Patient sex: M
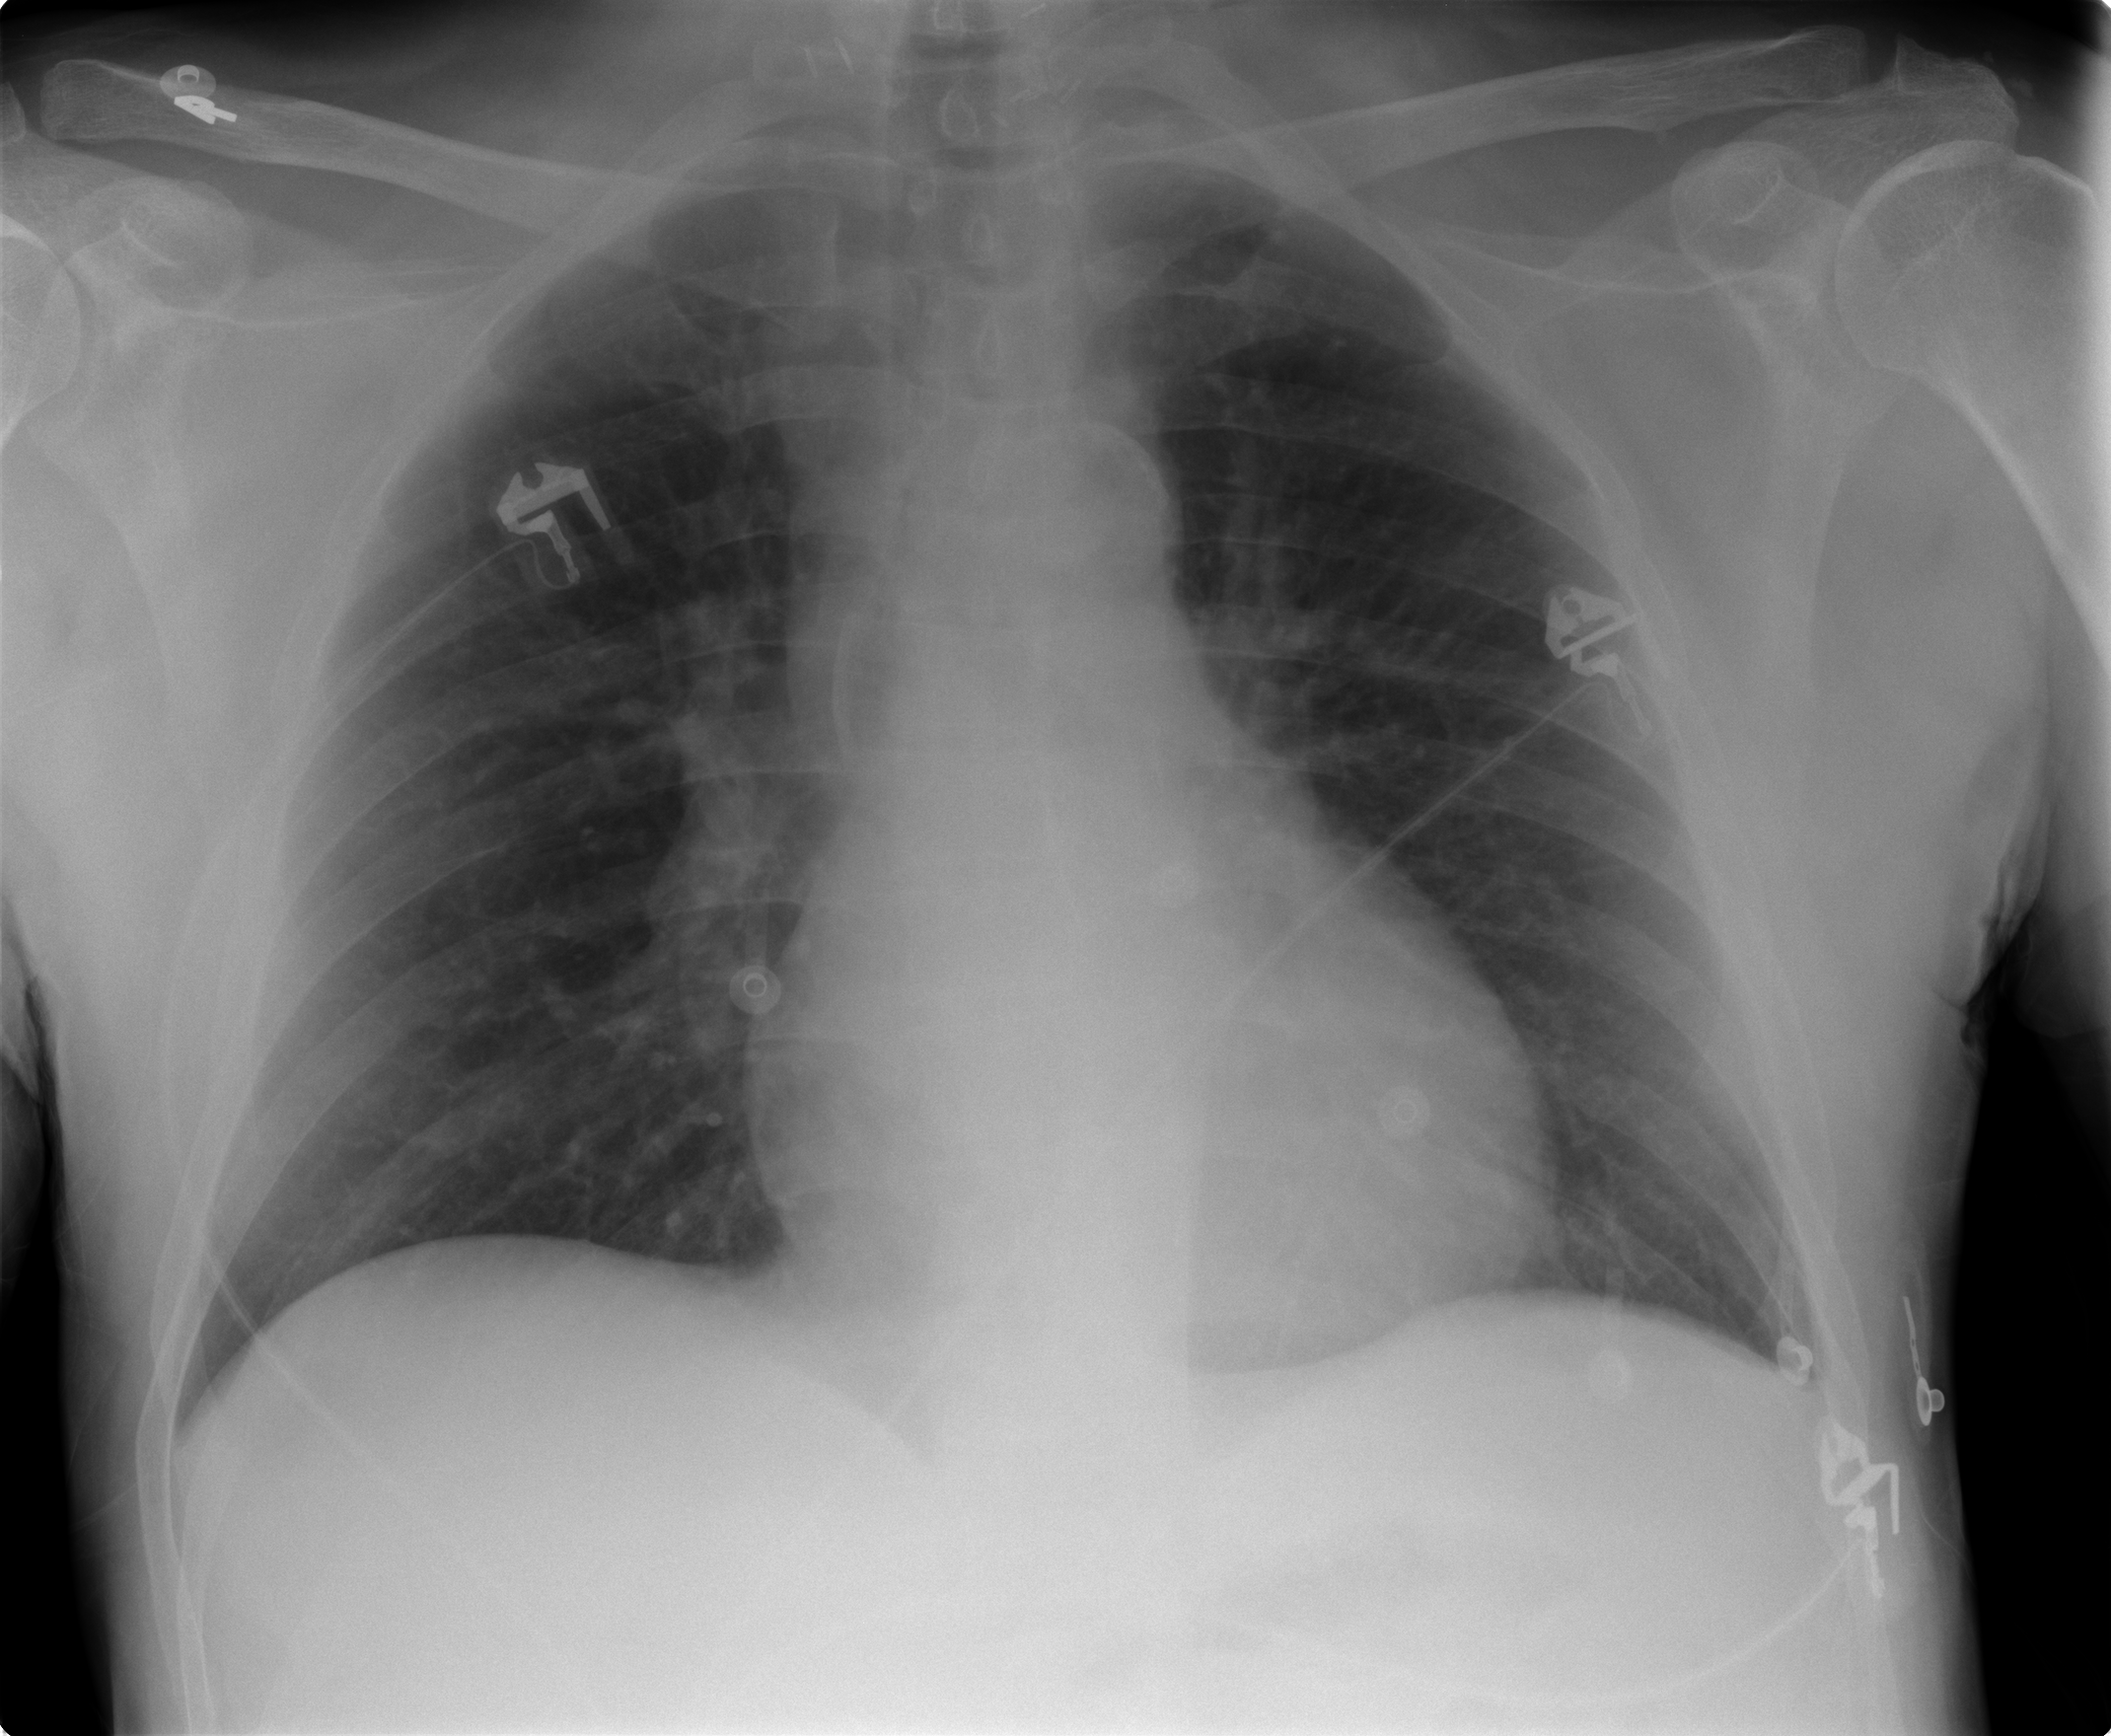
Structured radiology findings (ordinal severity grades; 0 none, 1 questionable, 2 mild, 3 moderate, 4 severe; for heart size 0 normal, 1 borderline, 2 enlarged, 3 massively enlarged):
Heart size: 0
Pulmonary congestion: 2
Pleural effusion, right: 0
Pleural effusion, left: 0
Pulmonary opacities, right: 0
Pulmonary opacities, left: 0
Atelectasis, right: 1
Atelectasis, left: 1